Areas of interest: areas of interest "Shopping Mall"
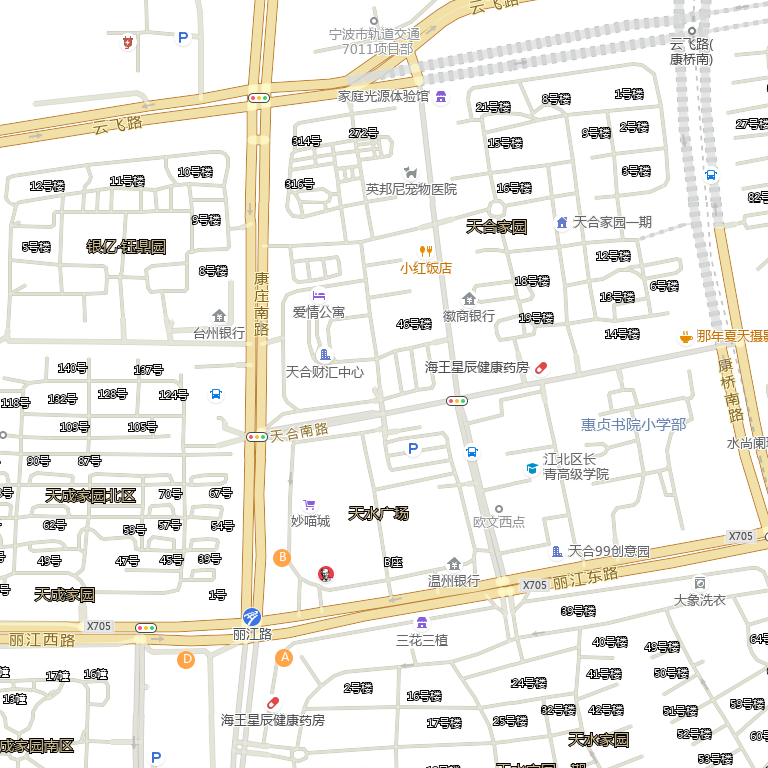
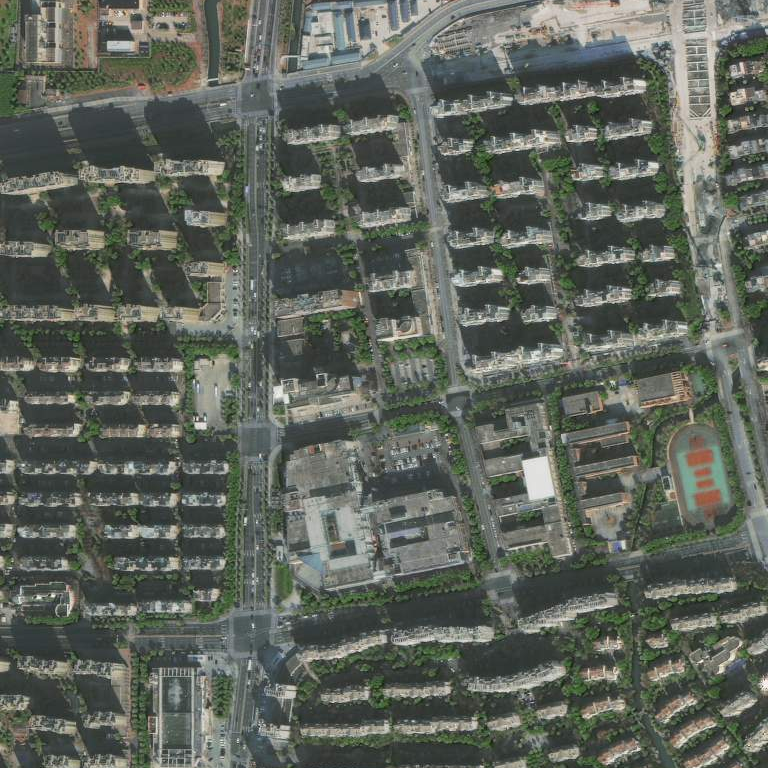